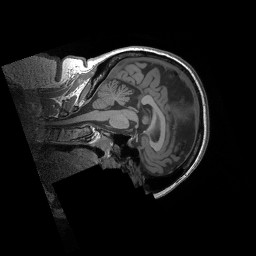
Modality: T1w
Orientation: sagittal
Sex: female
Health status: ill
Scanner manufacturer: siemens
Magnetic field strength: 3 T
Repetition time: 1.66 s
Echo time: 0.00254 s